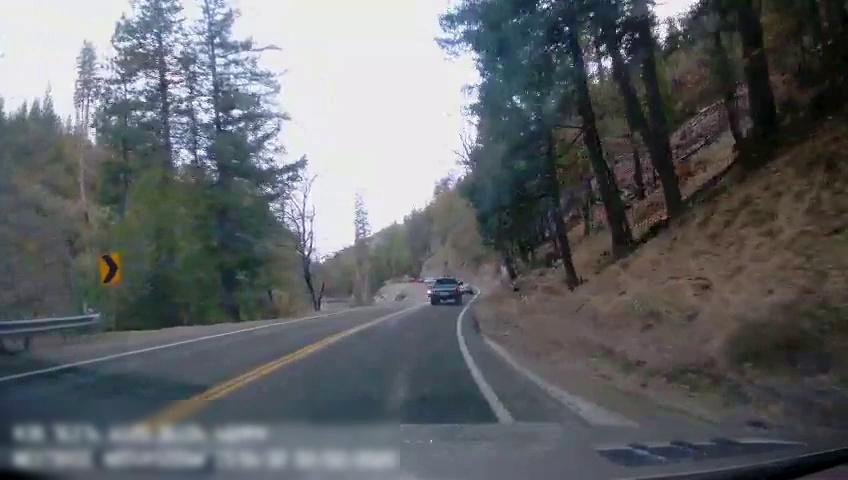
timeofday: Day
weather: Sunny
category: Drivable Space
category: Vehicles | Car
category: Vehicles | Truck
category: Lanes | Current Lane
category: Lanes | Current Lane
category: Lanes | Alternate Lane
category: Traffic | Signs